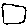
Label: square